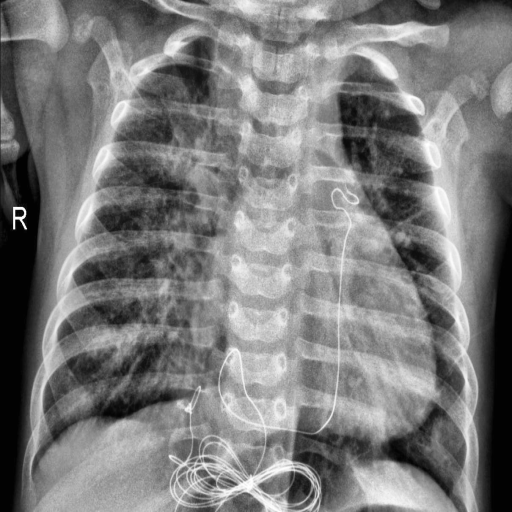
Finding: PNEUMONIA